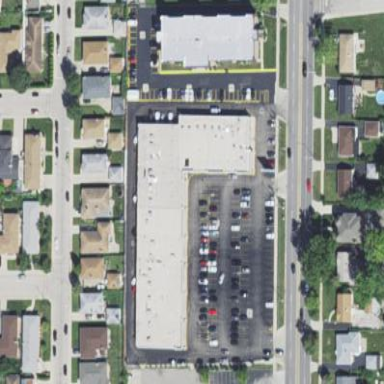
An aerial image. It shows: Retail building.